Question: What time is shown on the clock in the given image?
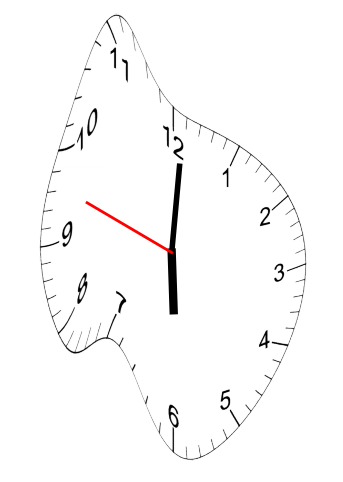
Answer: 06:00:48